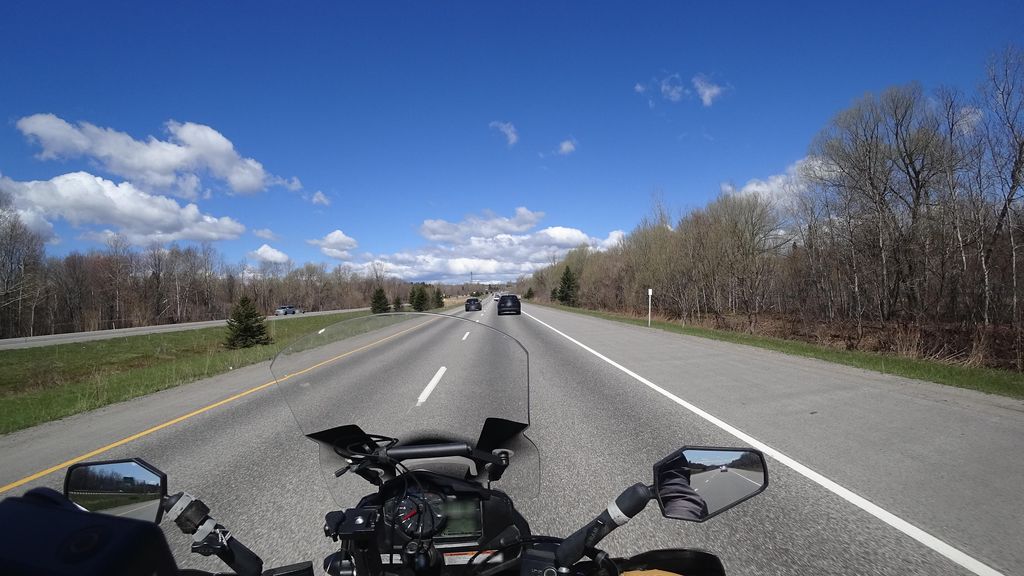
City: quebec_city